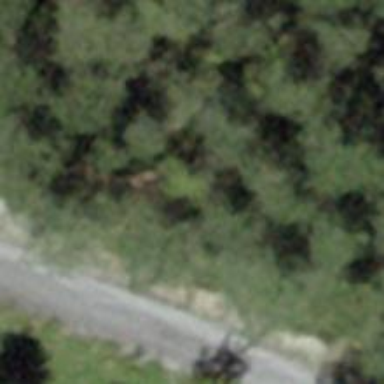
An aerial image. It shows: Brown bench in the vicinity.